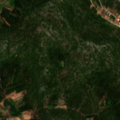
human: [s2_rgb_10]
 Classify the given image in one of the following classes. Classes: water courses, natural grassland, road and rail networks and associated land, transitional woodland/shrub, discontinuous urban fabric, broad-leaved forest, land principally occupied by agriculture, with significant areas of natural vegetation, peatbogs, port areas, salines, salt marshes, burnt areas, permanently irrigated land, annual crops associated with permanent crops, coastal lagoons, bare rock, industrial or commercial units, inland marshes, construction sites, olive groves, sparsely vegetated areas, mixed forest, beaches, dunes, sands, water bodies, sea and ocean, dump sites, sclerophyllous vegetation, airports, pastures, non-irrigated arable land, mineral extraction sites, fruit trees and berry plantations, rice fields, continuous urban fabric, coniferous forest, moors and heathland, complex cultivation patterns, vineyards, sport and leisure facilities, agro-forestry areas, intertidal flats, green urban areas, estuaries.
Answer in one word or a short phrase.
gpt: discontinuous urban fabric, land principally occupied by agriculture, with significant areas of natural vegetation, sclerophyllous vegetation, transitional woodland/shrub